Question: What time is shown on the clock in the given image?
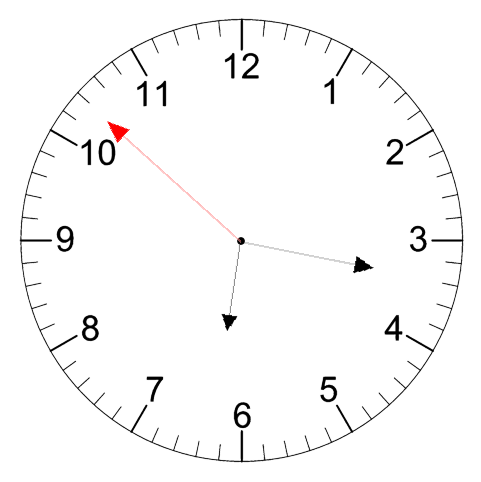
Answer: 06:16:52